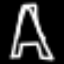
Label: The Eiffel Tower